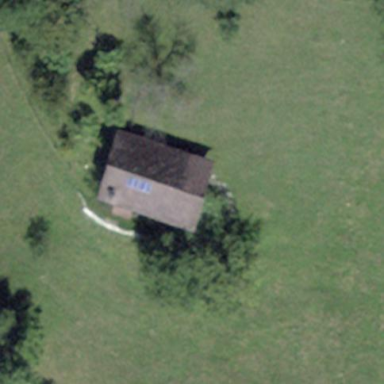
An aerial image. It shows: Farm auxiliary building.